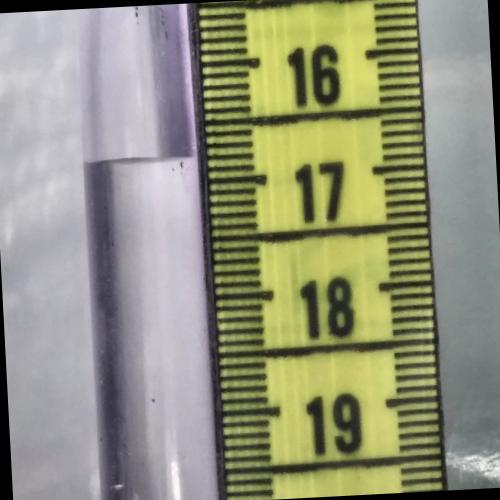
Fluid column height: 16.8 cm